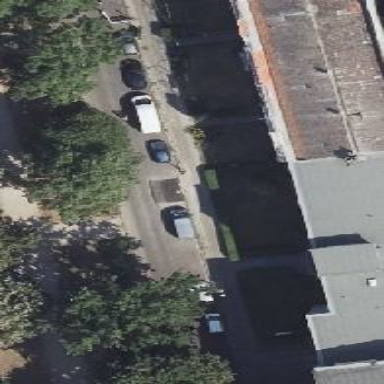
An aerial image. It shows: Asphalt surface in residential road area.